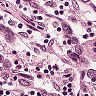
Metastatic tissue present: yes